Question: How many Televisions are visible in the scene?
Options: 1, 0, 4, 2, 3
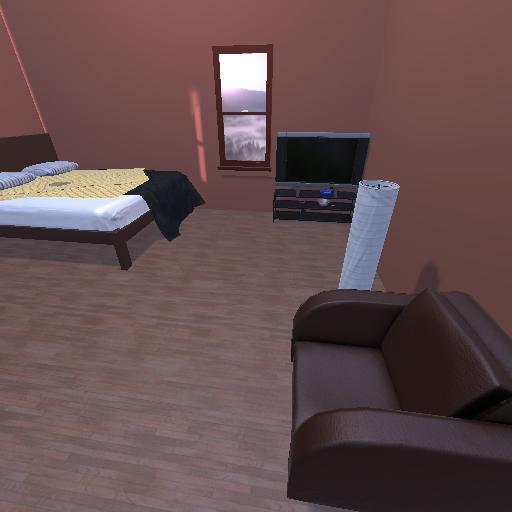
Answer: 1